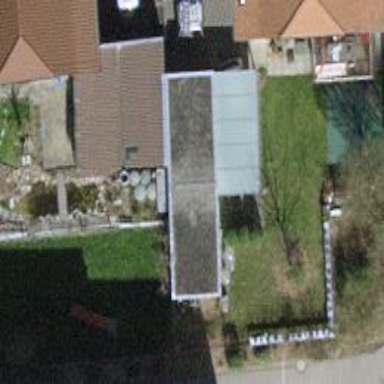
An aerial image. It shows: Garage building.